Question: I ssh to the debvox that it for Hadoop and if I saay 'hadoop fs -ls' I get a lot of files including
'''
drwxr-xr-x - root hadoop 0 2013-07-11 17:49 sandeep
drwxr-xr-x - root hadoop 0 2013-04-10 14:13 testprocedure
drwxr-xr-x - root hadoop 0 2013-04-03 13:56 tmp
'''
I need to go inside that tmp folder, took a look at Hadoop shell commands in here but still didn't find the command for it. <URL>
So what's the command to go to that folder?

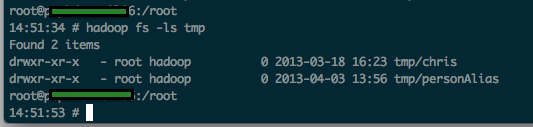
Answer: Specify the directory name, as follows:
'hadoop fs -ls tmp'
Sample output from my Demo VM:
'hadoop fs -ls'
'''
[cloudera@localhost ~]$ hadoop fs -ls
Found 12 items
-rw-r--r-- 1 cloudera supergroup 46 2013-06-18 21:18 /user/cloudera/FileWrite.txt
-rw-r--r-- 1 cloudera supergroup 13 2013-06-18 15:34 /user/cloudera/HelloWorld.txt
drwxr-xr-x - cloudera supergroup 0 2013-07-01 22:07 /user/cloudera/hiveext
drwxr-xr-x - cloudera supergroup 0 2012-06-12 15:10 /user/cloudera/input
-rw-r--r-- 1 cloudera supergroup <PHONE>-18 23:07 /user/cloudera/input_data.txt
drwxr-xr-x - cloudera supergroup 0 2012-09-06 15:44 /user/cloudera/movies_input
drwxr-xr-x - cloudera supergroup 0 2012-09-06 17:02 /user/cloudera/movies_output
drwxr-xr-x - cloudera supergroup 0 2012-09-06 14:53 /user/cloudera/output
drwxr-xr-x - cloudera supergroup 0 2013-07-01 23:45 /user/cloudera/sample_external_input
-rw-r--r-- 1 cloudera supergroup 16 2012-06-14 01:39 /user/cloudera/test.txt
drwxr-xr-x - cloudera supergroup 0 2012-06-13 00:00 /user/cloudera/weather_input
drwxr-xr-x - cloudera supergroup 0 2012-06-13 15:13 /user/cloudera/weather_output
'''
When I specify a directory 'hadoop fs -ls sample_external_input':
'''
[cloudera@localhost ~]$ hadoop fs -ls sample_external_input
Found 2 items
-rw-r--r-- 1 cloudera supergroup 61 2013-07-01 23:17 /user/cloudera/sample_external_input/sample_external_data.txt
-rw-r--r-- 1 cloudera supergroup 13 2013-07-01 23:18 /user/cloudera/sample_external_input/sample_external_data2.txt
'''